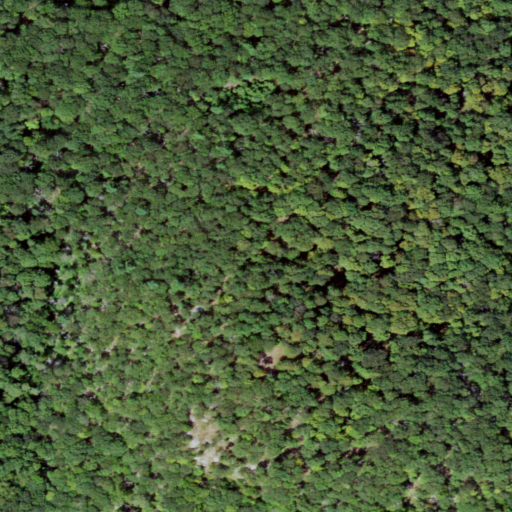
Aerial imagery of mountain in New York named Pine Swamp Mountain containing only deciduous forest